Interaction volume radius: 5 \u00c5
Interaction volume height: 10 \u00c5
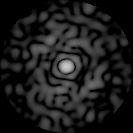
Disorder parameter: 0.8923